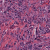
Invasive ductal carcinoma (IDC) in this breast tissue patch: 1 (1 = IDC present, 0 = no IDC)